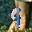
Label: 9